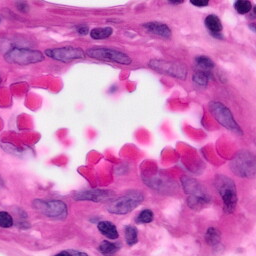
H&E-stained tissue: Pancreatic